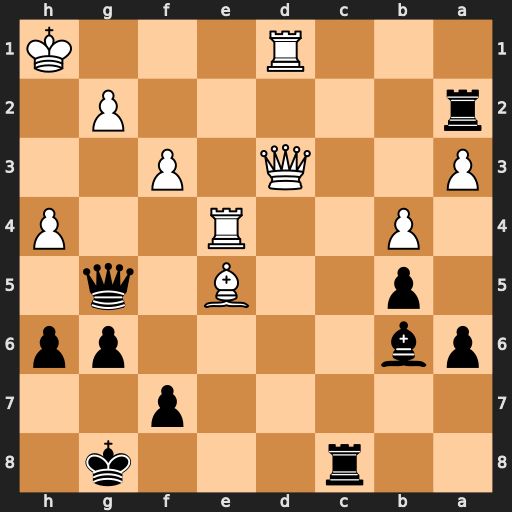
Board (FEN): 2r3k1/5p2/pb4pp/1p2B1q1/1P2R2P/P2Q1P2/r5P1/3R3K
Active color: b
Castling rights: -
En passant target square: -
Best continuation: Qxg2#